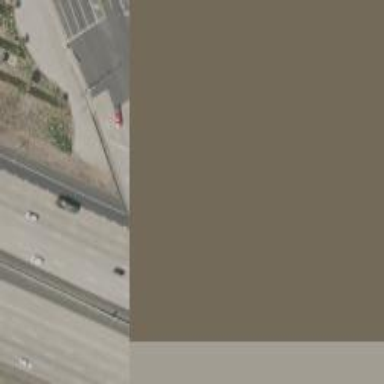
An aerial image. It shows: Primary link highway bridge with asphalt surface.